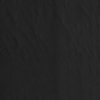
Label: not_dusty